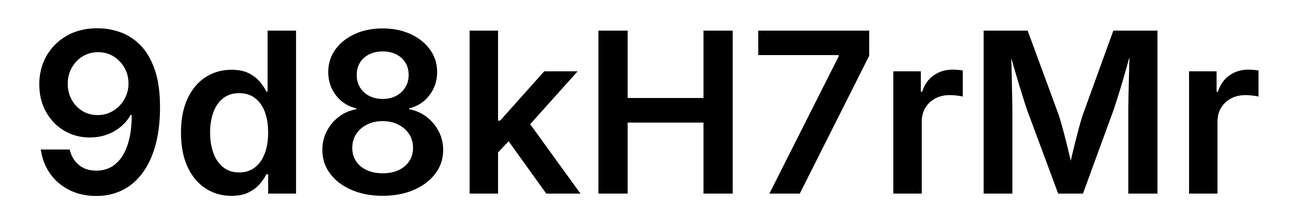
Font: Inter_SemiBold